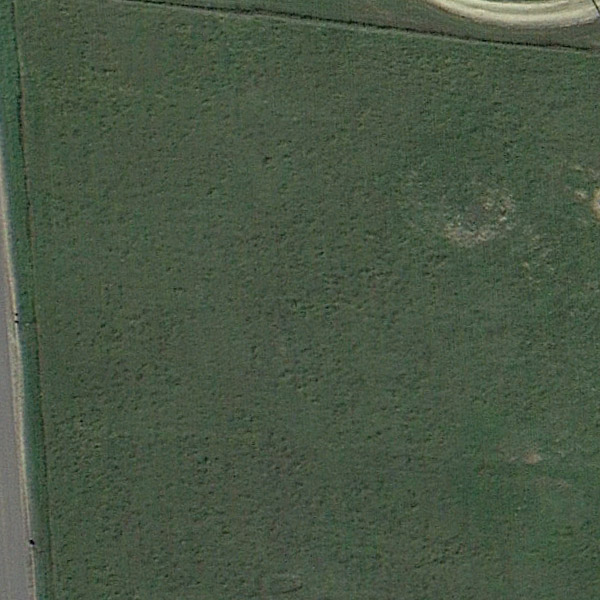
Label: Meadow